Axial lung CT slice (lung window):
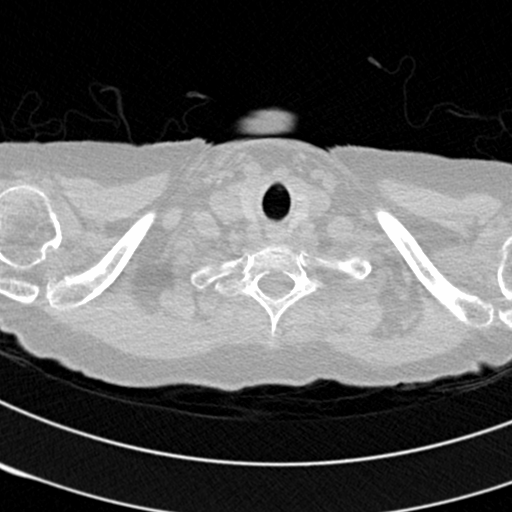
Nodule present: no